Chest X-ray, PA view. Patient: 73 years old, sex M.
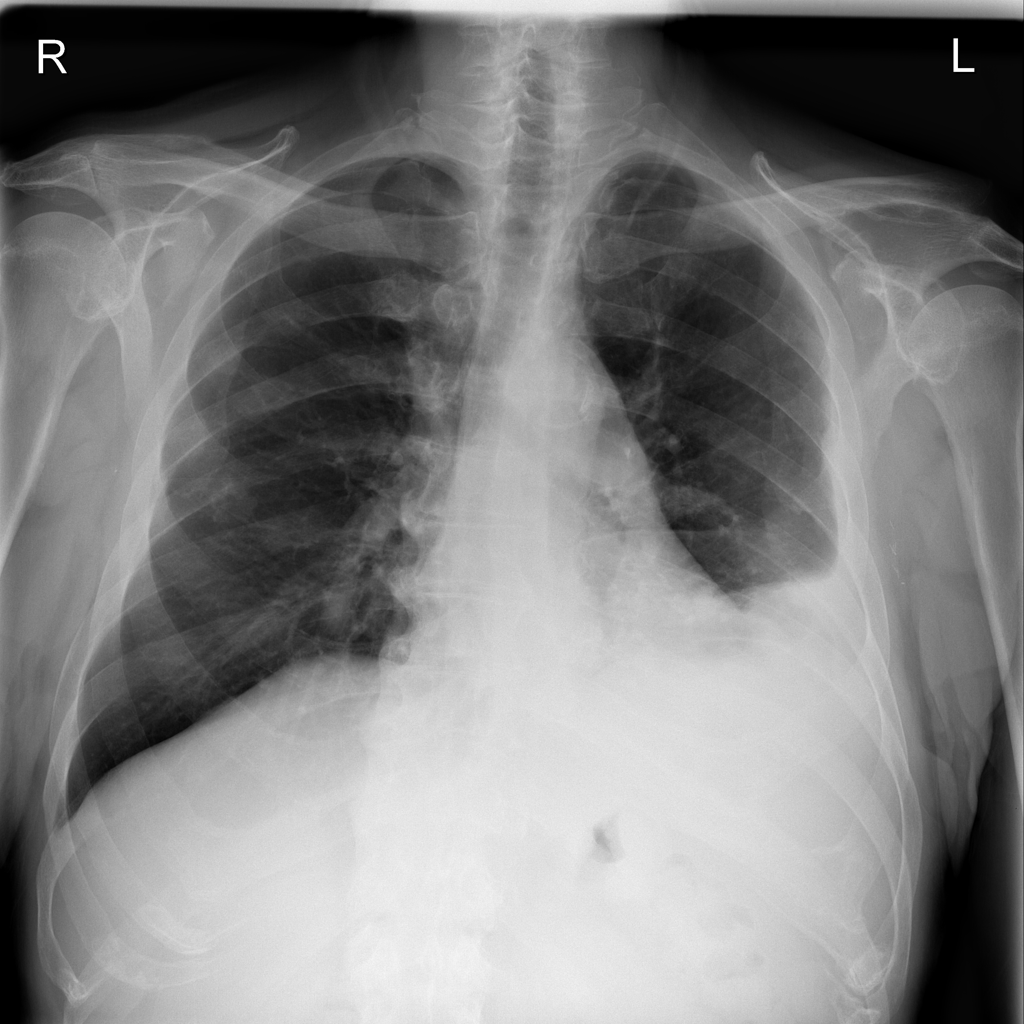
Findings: Consolidation, Effusion